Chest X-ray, PA view. Patient: 50 years old, sex F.
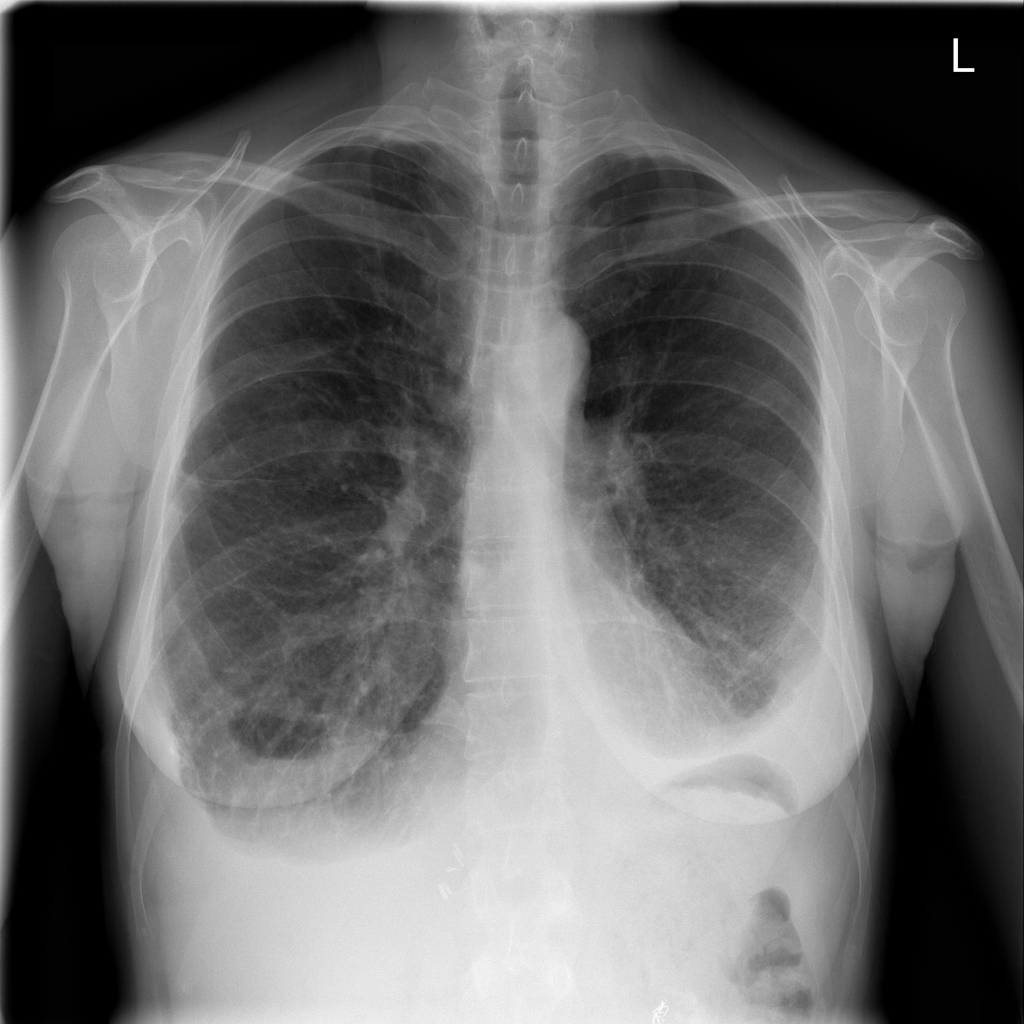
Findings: Effusion